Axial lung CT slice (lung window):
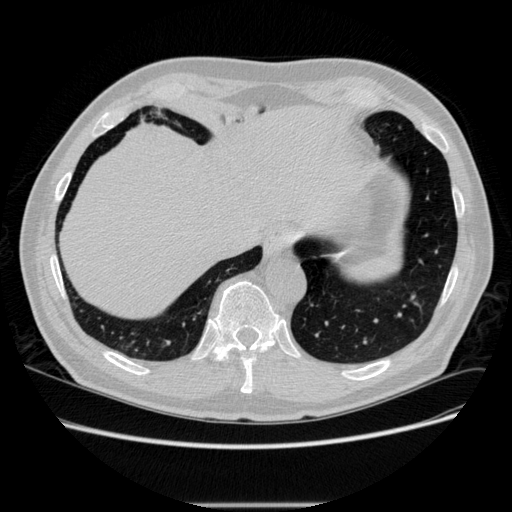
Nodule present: no